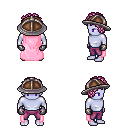
a pixel art fantasy rpg character, male body template, dark elf, purple skin, pink cape, magenta pants, pink curly afro hairstyle, chain helm, metal gloves, four views (front, back, left, right), 2x2 character sprite sheet, small pixel art, hard edges, no anti-aliasing